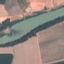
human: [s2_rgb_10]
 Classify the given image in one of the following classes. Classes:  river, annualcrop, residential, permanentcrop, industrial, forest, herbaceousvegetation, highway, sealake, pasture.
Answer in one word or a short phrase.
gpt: River